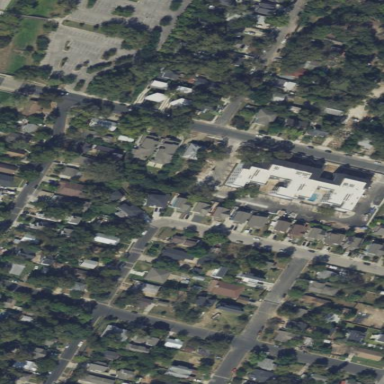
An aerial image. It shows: Condominium within residential area.